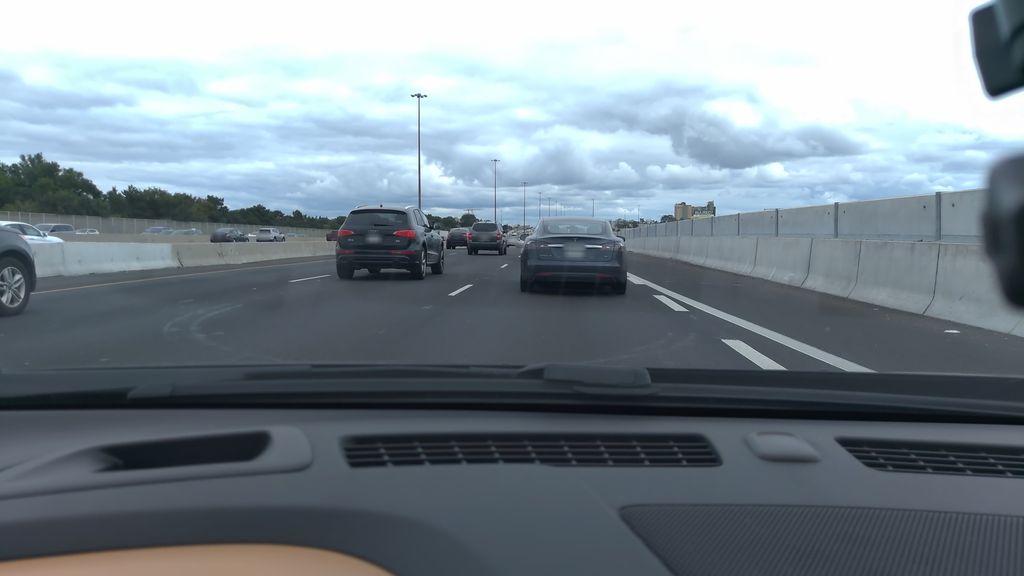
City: toronto